Aerial crown-view tile of a tropical tree (Barro Colorado Island, Panama), acquired 20250715:
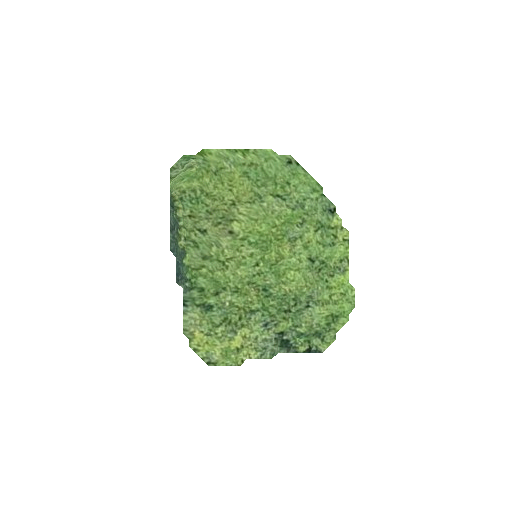
Species: Alseis blackiana
GBIF accepted scientific name: Alseis blackiana
Crown area: 48.016 m²